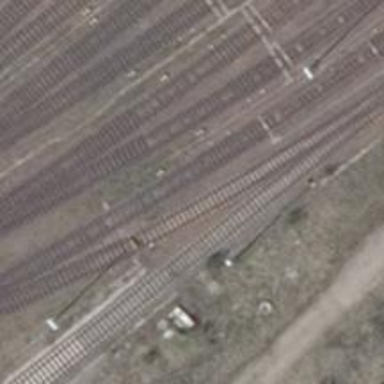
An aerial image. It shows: Rail yard with electrified contact lines for the trains.